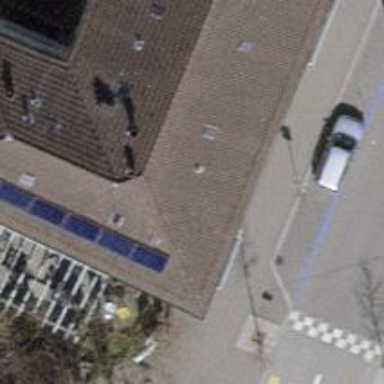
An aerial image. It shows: Restaurant.